Interaction volume radius: 10 \u00c5
Interaction volume height: 25 \u00c5
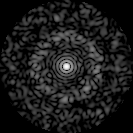
Disorder parameter: 0.8531